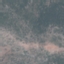
Land use / land cover class: HerbaceousVegetation